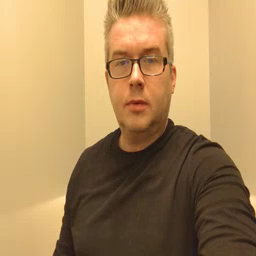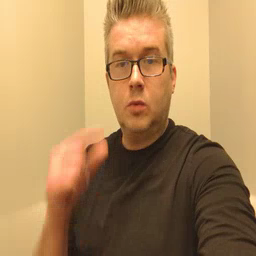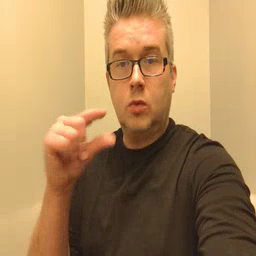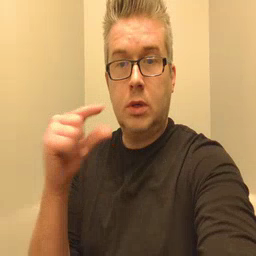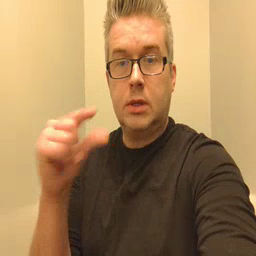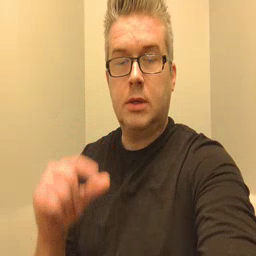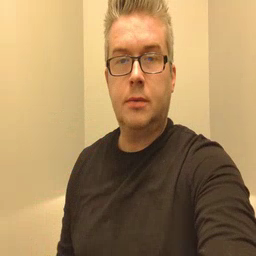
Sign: green